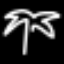
Label: palm tree